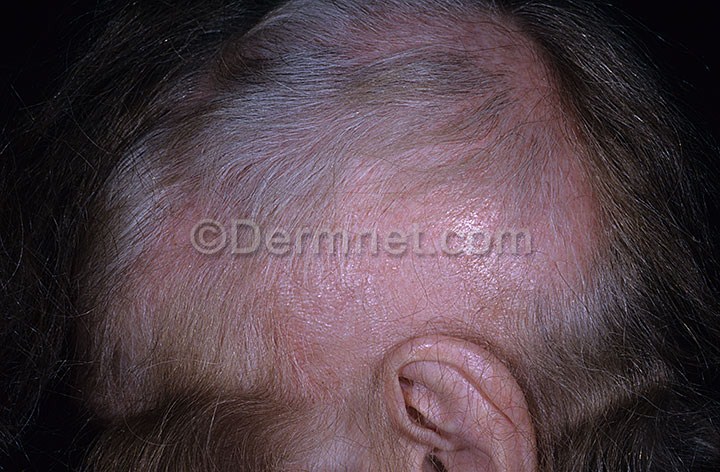
Disease: Hair Loss Photos Alopecia and other Hair Diseases